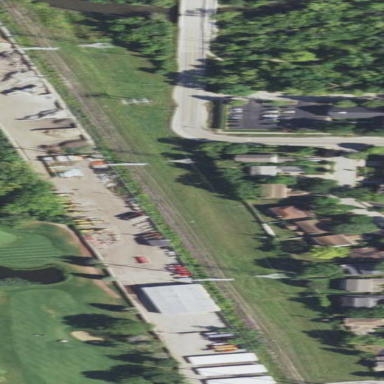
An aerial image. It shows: Grassy area designated as power line corridor.